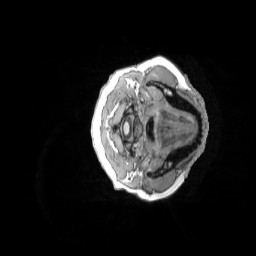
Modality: T1w
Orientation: axial
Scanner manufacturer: siemens
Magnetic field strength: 3 T
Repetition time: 2.3 s
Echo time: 0.0033 s